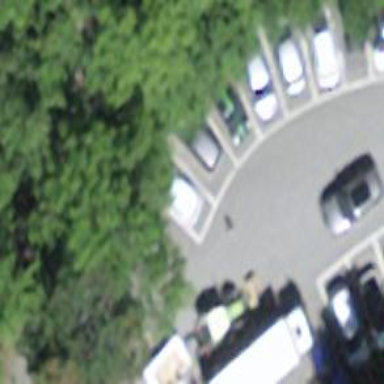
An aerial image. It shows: Street-side parking area.